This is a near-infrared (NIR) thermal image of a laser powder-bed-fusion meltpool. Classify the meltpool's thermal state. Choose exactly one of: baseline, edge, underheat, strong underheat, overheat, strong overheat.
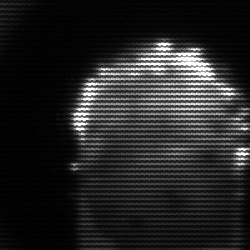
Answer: baseline